Field crop: maize
Growth stage: 2
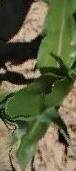
Species: maize